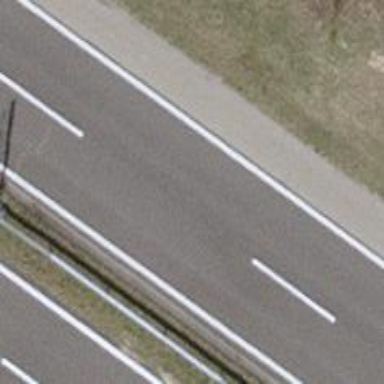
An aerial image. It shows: Asphalt motorway.